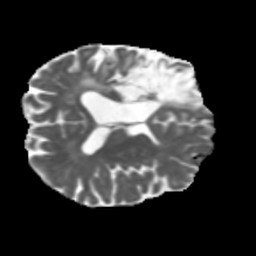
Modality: MD
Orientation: axial
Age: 60
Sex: male
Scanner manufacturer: siemens
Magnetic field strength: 3 T
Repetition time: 5.47 s
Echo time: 0.0854 s